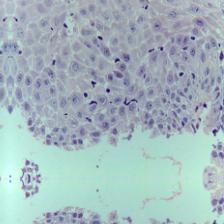
Diagnosis: Normal